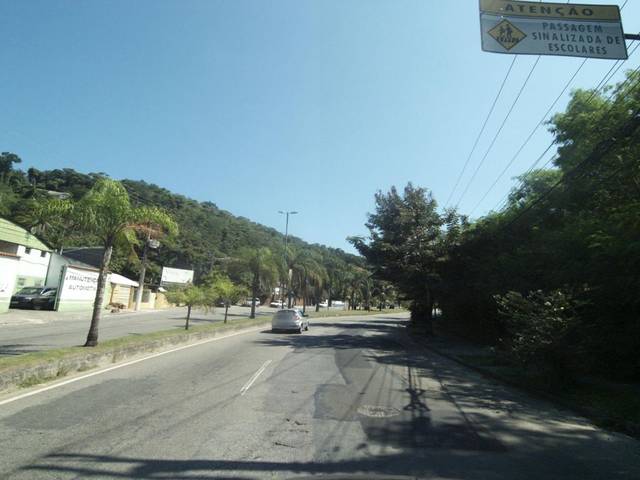
Region: Brazil
Coordinates: -22.901, -43.042